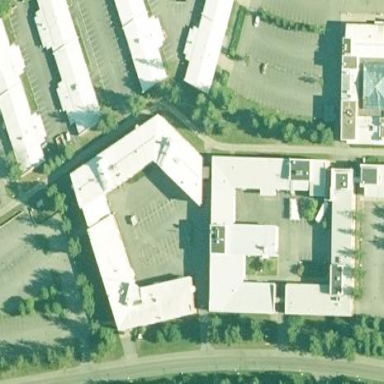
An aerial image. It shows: Commercial building.